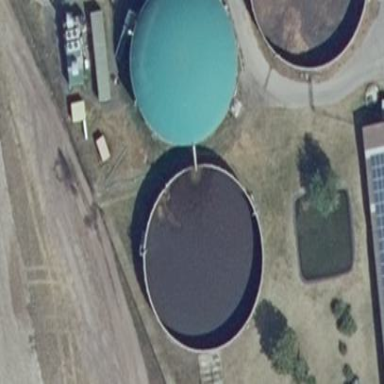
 used as digester with power generator inside."